Question: I am building a GUI in Kivy where the window will need to be horizontally resized. I have three buttons, two small ones either side of a much larger one, which I would like to change position when the window becomes too narrow.
Example image

The buttons need to be centrally aligned. I can do this by using padding on either side, but when the window becomes too small, the padding also moves to a new line which stops the buttons being aligned centrally. I've also tried experimenting with stack layouts but haven't managed to get anything working with the right alignment.
Is there a straightforward fix for this?
Minimal working example:
'''
from kivy.uix.stacklayout import StackLayout
from kivy.uix.button import Button
from kivy.app import App
from kivy.uix.widget import Widget
from kivy.core.window import Window
class Home(Widget):
def __init__(self, **kwargs):
super(Home, self).__init__(**kwargs)
BUTTON_WIDTH = 0.1
BUTTON_HEIGHT = 0.1
layout = StackLayout(orientation='lr-tb',
size=(Window.width, Window.height),
pos=self.pos
)
self.add_widget(layout)
button1 = Button(text='1',
size_hint=(BUTTON_WIDTH, BUTTON_HEIGHT)
)
big_button = Button(text='big button',
size_hint=(3*BUTTON_WIDTH, BUTTON_HEIGHT)
)
button2 = Button(text='2',
size_hint=(BUTTON_WIDTH, BUTTON_HEIGHT)
)
layout.add_widget(button1)
layout.add_widget(big_button)
layout.add_widget(button2)
class TestApp(App):
def build(self):
return Home()
if __name__ == '__main__':
TestApp().run()
'''
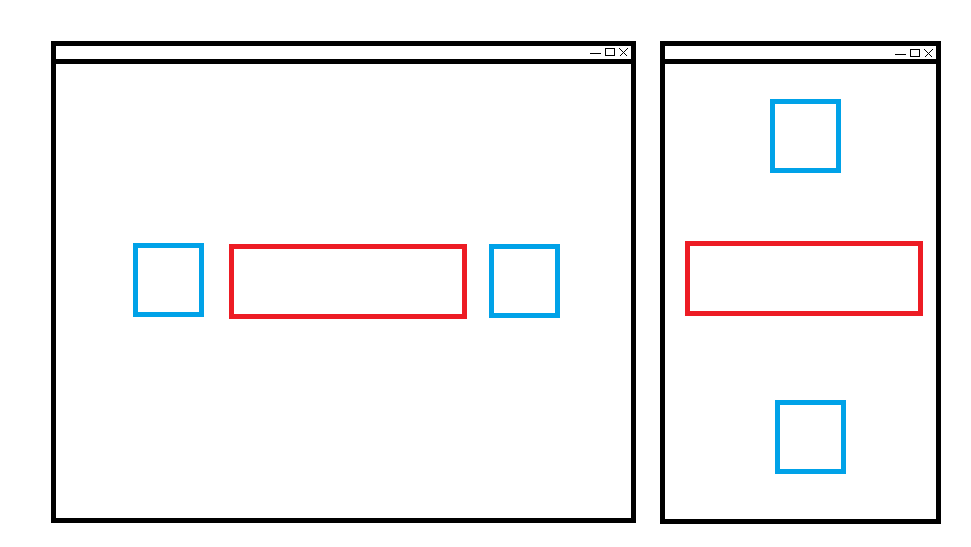
Answer: I apologize for making big changes in your app, but I think doing things like extending a 'Layout' rather than adding a 'Layout' to a 'Widget' class makes for simpler code. I also use 'kv' to setup the members of the 'Home' class. I set the width of the big button to the width of its texture (the text), to keep the text inside the button.
Anyway, here is my version of your code that I think does what you want. I use the 'on_size' method (that is called when the size is changed) to do the re-arranging of the buttons:
'''
from kivy.lang import Builder
from kivy.uix.floatlayout import FloatLayout
from kivy.app import App
Builder.load_string('''
#:set BUTTON_WIDTH 0.1
#:set BUTTON_HEIGHT 0.1
<Home>:
Button:
id: b1
text: '1'
size_hint: (BUTTON_WIDTH, BUTTON_HEIGHT)
pos_hint: {'x':0, 'center_y': 0.5}
Button:
id: big
text: 'big button'
size_hint: (None, BUTTON_HEIGHT)
size_x: self.texture_size[0]
pos_hint: {'center_x':0.5, 'center_y': 0.5}
Button:
id: b2
text: '2'
size_hint: (BUTTON_WIDTH, BUTTON_HEIGHT)
pos_hint: {'right':1.0, 'center_y': 0.5}
''')
class Home(FloatLayout):
def __init__(self, **kwargs):
super(Home, self).__init__(**kwargs)
self.pos_switched = False # keeps track of whether things have been re-arranged
def on_size(self, instance, new_size):
if not self.pos_switched and instance.width <= self.ids.b1.width + self.ids.big.width + self.ids.b2.width:
# not enough room for the buttons side-by-side, re-arrange
self.ids.b1.pos_hint = {'center_x': 0.5}
self.ids.b1.y = self.ids.big.y + self.ids.big.height
self.ids.b2.pos_hint = {'center_x': 0.5}
self.ids.b2.y = self.ids.big.y - self.ids.b2.height
self.pos_switched = True
elif self.pos_switched and instance.width > self.ids.b1.width + self.ids.big.width + self.ids.b2.width:
# ok to move the buttons back to original positions
self.ids.b1.pos_hint = {'x':0, 'center_y': 0.5}
self.ids.b2.pos_hint = {'right':1.0, 'center_y': 0.5}
self.pos_switched = False
class TestApp(App):
def build(self):
return Home()
if __name__ == '__main__':
TestApp().run()
'''